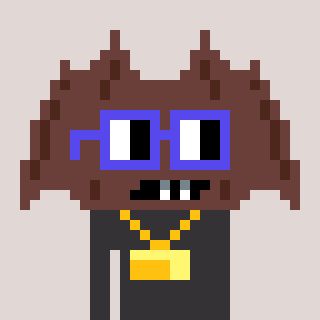
a pixel art character with square blue glasses, a bat-shaped head and a grayscale-colored body on a warm background